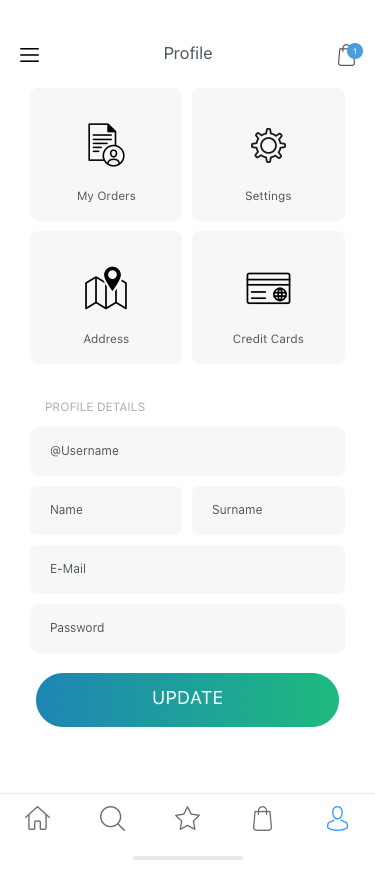
Text in this UI design:
UPDATE
E-Mail
@Username
Password
Name
Surname
PROFILE DETAILS
Credit Cards
Address
Settings
My Orders
1
Profile